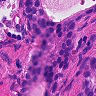
Metastatic tissue present: yes